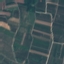
Label: PermanentCrop